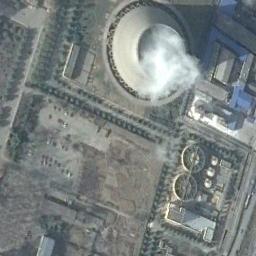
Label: thermal_power_station